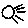
Label: sun